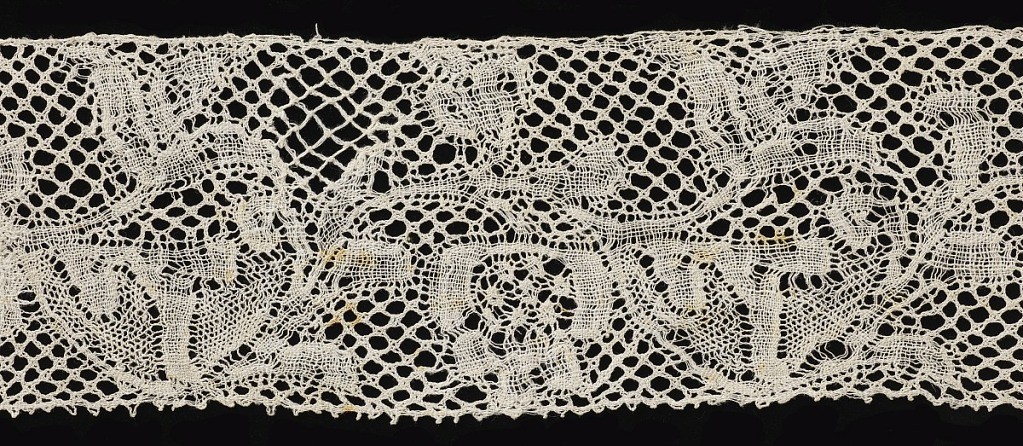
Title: Band
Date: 18th century
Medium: linen Technique: bobbin lace, Binche style with Binche ground
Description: Scrolling vine with pomegranate motif.